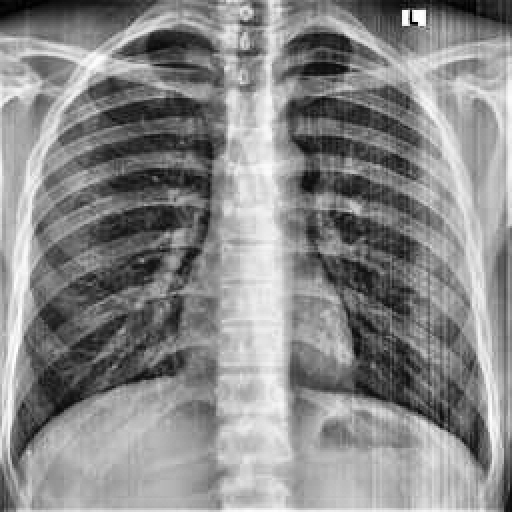
Finding: NORMAL